Question: I found a little difficult to force layout (that is inside a SrollView) to be on the bottom of the screen.
Well, it would be easy if I detached this Bottom layout off the ScrollView and create it's own layout on the very bottom using Gravity, but
when someone expands some of the layouts (or rotate to landscape) the app is going to start using the ScrollView. At this moment I want the bottom
part to roll up and down with all the stuff and my "Stretching layout" should be only about 8dp (similar to upper dark-blue line) this time.

Here is my structure: (it is not so complicated how it might seems to be) :)
'''
<ScrollView
android:id="@+id/lt_bcnbldmenu_scroll"
android:layout_width="fill_parent"
android:layout_height="fill_parent"
android:layout_alignParentBottom="true"
android:layout_below="@+id/lt_FillScrl"
android:scrollbars="vertical" >
<LinearLayout //HELPER LAYOUT
android:id="@+id/lt_ScrollingPart"
android:layout_width="fill_parent"
android:layout_height="fill_parent"
android:layout_gravity="top"
android:gravity="bottom"
android:orientation="vertical" >
<LinearLayout //only to make some space (upper dark-blue line)
android:id="@+id/lt_Fill1"
android:layout_width="fill_parent"
android:layout_height="6dp"
android:background="#70000000"
android:orientation="vertical" >
</LinearLayout>
<LinearLayout //blue background layout
android:id="@+id/lt_bgLine"
android:layout_width="fill_parent"
android:layout_height="fill_parent"
android:layout_alignParentLeft="true"
android:layout_alignParentRight="true"
android:layout_below="@+id/lt_Fill1"
android:background="@drawable/bg_line"
android:orientation="vertical" >
<LinearLayout //MENU LAYOUT
android:id="@+id/lt_Menu"
android:layout_width="match_parent"
android:layout_height="wrap_content"
android:layout_marginBottom="8dp"
android:layout_marginLeft="16dp"
android:layout_marginRight="16dp"
android:layout_marginTop="8dp"
android:background="@drawable/bg_main"
android:orientation="vertical" >
<LinearLayout //Stuff (first layout)
android:id="@+id/lt_pic"
android:layout_width="fill_parent"
android:layout_height="wrap_content"
android:gravity="top|fill_horizontal"
android:orientation="horizontal" >
<ImageButton
android:id="@+id/img_bcnbldmenu_pic"
android:layout_width="100dp"
android:layout_height="100dp"
android:background="@drawable/bg_main_rd"
android:padding="16dp"
android:scaleType="fitXY"
android:src="@drawable/lighthouse" />
<EditText
android:id="@+id/edt_bcnbldmenu_adress"
android:layout_width="fill_parent"
android:layout_height="fill_parent"
android:layout_gravity="right"
android:layout_weight="1"
android:background="@drawable/bg_main_d"
android:ems="10"
android:gravity="start"
android:hint="Beacon Adress..."
android:inputType="textMultiLine"
android:padding="16dp"
android:textColor="#222222"
android:textColorHint="#777777"
android:textSize="14sp" />
</LinearLayout>
<LinearLayout //Stuff (second layout)
android:id="@+id/lt_group"
android:layout_width="fill_parent"
android:layout_height="wrap_content"
android:background="@drawable/bg_main_ud"
android:orientation="horizontal" >
<EditText
android:id="@+id/edt_bcnbldmenu_group"
android:layout_width="fill_parent"
android:layout_height="100dp"
android:layout_centerHorizontal="true"
android:layout_gravity="left"
android:layout_weight="1"
android:background="#<PHONE>"
android:ems="10"
android:gravity="center"
android:hint="Group..."
android:inputType="textPersonName"
android:minHeight="100dp"
android:textColor="#222222"
android:textColorHint="#777777" />
<Button
android:id="@+id/btn_bcnbldmenu_list"
android:layout_width="68dp"
android:layout_height="fill_parent"
android:layout_gravity="bottom|right"
android:layout_margin="16dp"
android:background="@drawable/btn_list"
android:gravity="center_vertical|center_horizontal"
android:textOff="@string/nothing"
android:textOn="@string/nothing" />
</LinearLayout>
<EditText //Stuff (third layout - actually only a textbox)
android:id="@+id/edt_BcnBldMenu_Description"
android:layout_width="fill_parent"
android:layout_height="wrap_content"
android:background="#<PHONE>"
android:ems="10"
android:gravity="top|left"
android:hint="Description..."
android:inputType="textMultiLine"
android:minHeight="100dp"
android:padding="16dp"
android:textColor="#222222"
android:textColorHint="#777777"
android:textSize="16sp" />
</LinearLayout>
</LinearLayout>
<LinearLayout //STRETCHING LAYOUT (lower dark-blue line)
android:id="@+id/lt_Fill2"
android:layout_width="fill_parent"
android:layout_height="wrap_content"
android:background="#70000000"
android:minHeight="32dp"
android:orientation="vertical" >
</LinearLayout>
<LinearLayout //BOTTOM LAYOUT
android:id="@+id/lt_BottomMenu"
android:layout_width="fill_parent"
android:layout_height="62dp"
android:layout_weight="1"
android:background="@drawable/bg_line"
android:gravity="bottom"
android:orientation="horizontal" >
<ImageButton
android:id="@+id/imageButton1"
android:layout_width="100dp"
android:layout_height="fill_parent"
android:layout_gravity="left"
android:layout_weight="0"
android:background="#<PHONE>"
android:scaleType="center"
android:src="@drawable/uncheck_press" />
<ImageView //empty image to make some space here
android:id="@+id/imageView1"
android:layout_width="wrap_content"
android:layout_height="fill_parent"
android:layout_gravity="center_horizontal"
android:layout_weight="1"
android:src="#<PHONE>" />
<ImageButton
android:id="@+id/imageButton2"
android:layout_width="100dp"
android:layout_height="fill_parent"
android:layout_gravity="right"
android:layout_weight="0"
android:background="#<PHONE>"
android:scaleType="center"
android:src="@drawable/crane" />
</LinearLayout>
</LinearLayout>
</ScrollView>
'''
I hope there is an easy way to figure this out, because otherwise I will have to do it programmatically somehow which I really want to avoid.
Thanks in advance! I am looking for a solution for several hours.
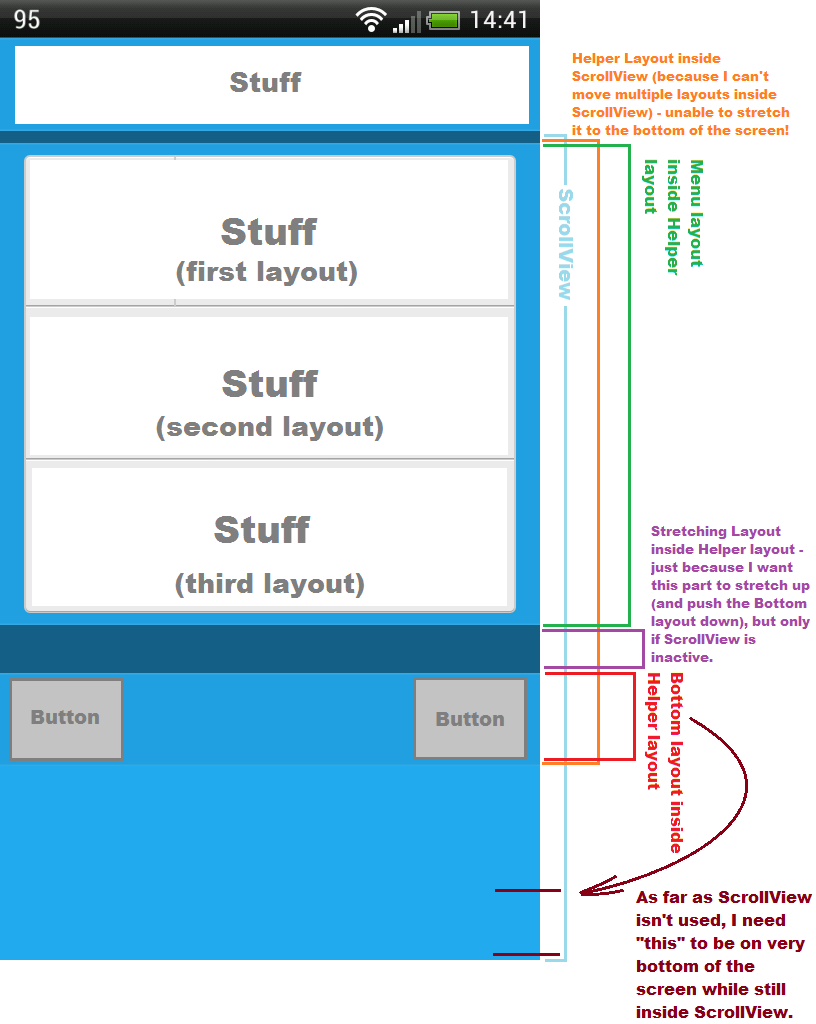
Answer: The easiest way in my opinion of solving your problem is to check if the helper Linearlayout has less height than the ScrollView.
Also note that the preferred xml syntax is "match_parent" and not "fill_parent", which is technically deprecated.
In the XML change layout_height to wrap_content for the helper Linearlayout, also remove layout_gravity and gravity, useless code for this solution. You also add an empty view into the helper LinearLayout. Your XML should look like this:
'''
<ScrollView
android:id="@+id/lt_bcnbldmenu_scroll"
android:layout_width="fill_parent"
android:layout_height="fill_parent"
android:layout_alignParentBottom="true"
android:layout_below="@+id/lt_FillScrl"
android:scrollbars="vertical" >
<LinearLayout //HELPER LAYOUT
android:id="@+id/lt_ScrollingPart"
android:layout_width="fill_parent"
android:layout_height="wrap_content"
android:orientation="vertical" >
<FrameLayout
android:id="@+id/lt_empty"
android:layout_width="fill_parent"
android:layout_height="wrap_content"
/>
<LinearLayout //only to make some space (upper dark-blue line)
android:id="@+id/lt_Fill1"
android:layout_width="fill_parent"
android:layout_height="6dp"
android:background="#70000000"
android:orientation="vertical" >
</LinearLayout>
....
'''
in the OnCreate(...) method of the respective Activity, add the following:
'''
final ScrollView scrollView = (ScrollView)findViewById(R.id.lt_bcnbldmenu_scroll);
final LinearLayout helperLayout = (LinearLayout)findViewById(R.id.lt_ScrollingPart);
final View emptyView = findViewById(R.id.lt_empty);
// when post(...) is called all View heights have been measured by Android
helperLayout.post(new Runnable() {
@Override
public void run() {
int nHeightDiff = scrollView.getHeight() - helperLayout.getHeight();
// Does the ScrollView have more height than what it contains?
if (nHeightDiff > 0) {
// add padding to compensate for the missing height, you can also set the height directly via LinearLayout.LayoutParams(...)
emptyView.setPadding(0, nHeightDiff, 0, 0);
}
}
});
'''